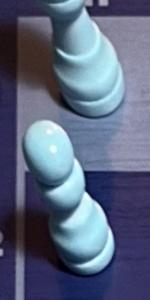
Label: Pawn_White